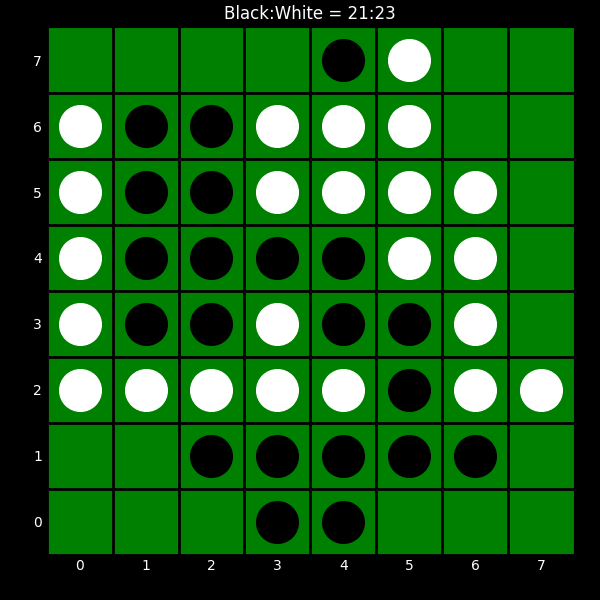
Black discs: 21
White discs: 23